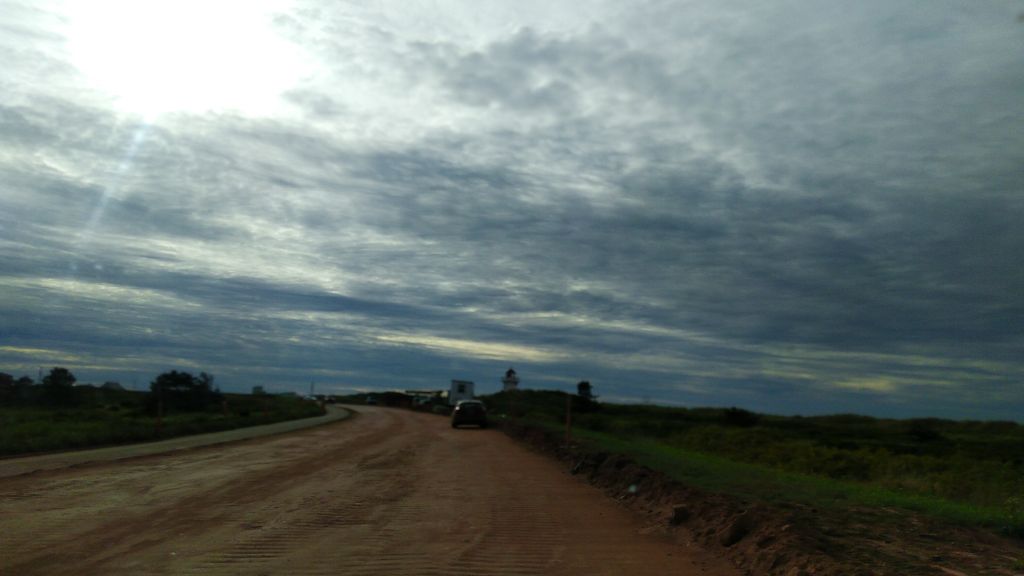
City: charlottetown